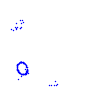
Particle: kaon